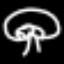
Label: mushroom